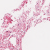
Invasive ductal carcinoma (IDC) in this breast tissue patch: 0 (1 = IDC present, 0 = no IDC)